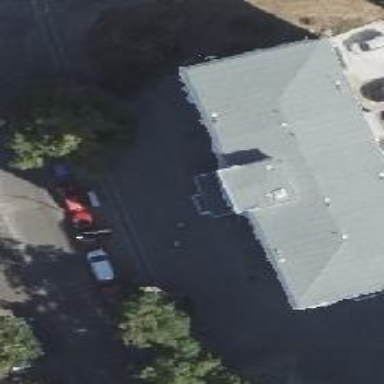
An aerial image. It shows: Café.